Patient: sex M, age 65
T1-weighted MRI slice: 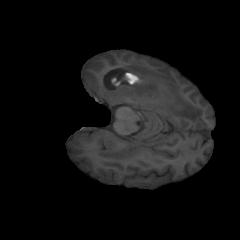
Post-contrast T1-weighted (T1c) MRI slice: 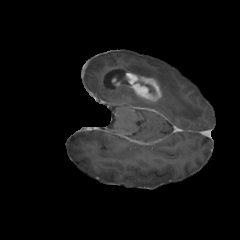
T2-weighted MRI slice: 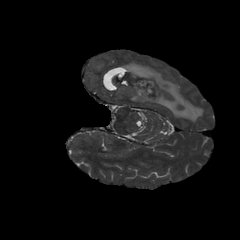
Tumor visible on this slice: yes
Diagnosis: Glioblastoma, IDH-wildtype
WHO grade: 4